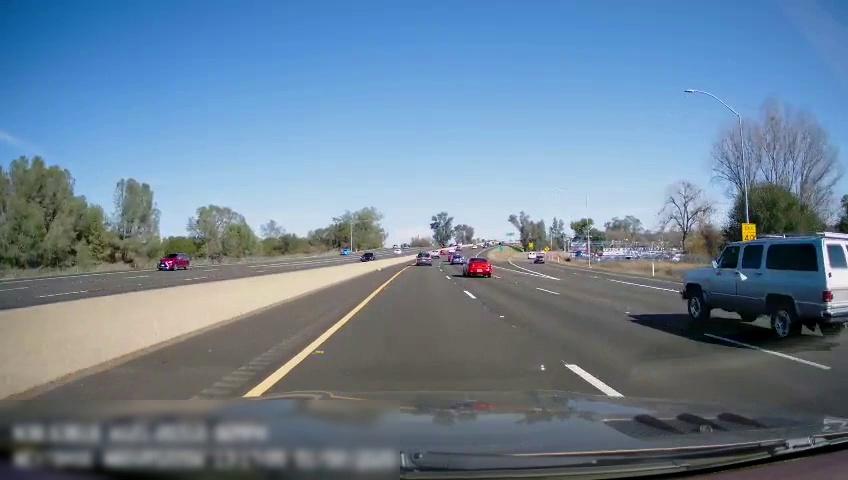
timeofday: Day
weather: Sunny
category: Drivable Space
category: Drivable Space
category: Vehicles | SUV
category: Vehicles | Van
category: Vehicles | Car
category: Vehicles | Car
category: Vehicles | SUV
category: Lanes | Current Lane
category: Lanes | Current Lane
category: Lanes | Current Lane
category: Lanes | Alternate Lane
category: Lanes | Alternate Lane
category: Lanes | Alternate Lane
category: Lanes | Alternate Lane
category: Traffic | Signs